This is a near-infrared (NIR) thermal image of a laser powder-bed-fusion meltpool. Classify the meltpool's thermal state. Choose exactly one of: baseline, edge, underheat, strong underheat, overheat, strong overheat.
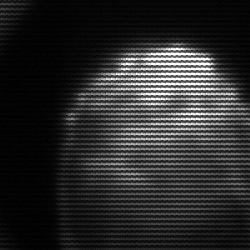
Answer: edge